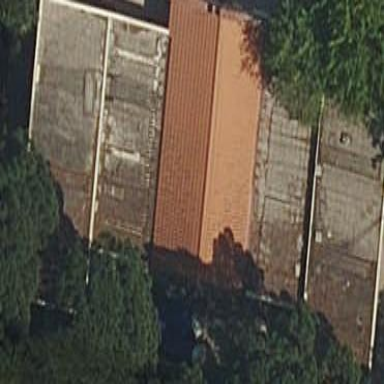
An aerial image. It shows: Building.